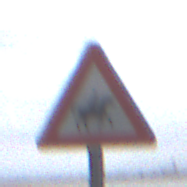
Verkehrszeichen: ReiterLinks
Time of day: Midday
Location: Outdoor (Suburban)
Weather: Overcast
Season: NotSpecified
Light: Natural